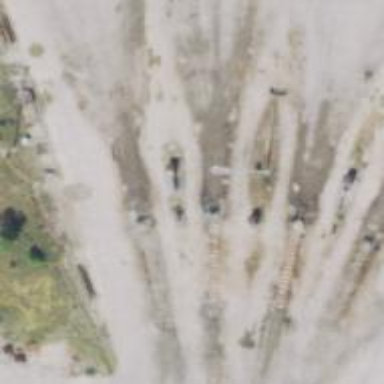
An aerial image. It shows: Abandoned railway yard is depicted.